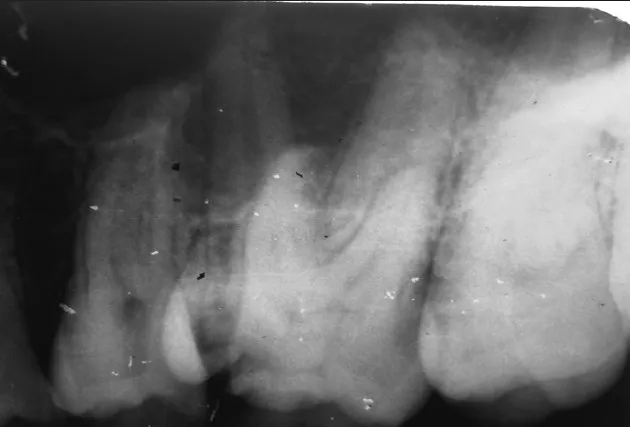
Preoperative radiograph of 26.
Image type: radiology (x_ray)